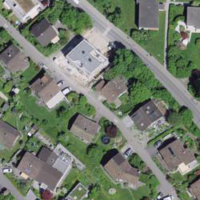
EUNIS habitat code: 55
Species observed at this site:
Cotinus coggygria